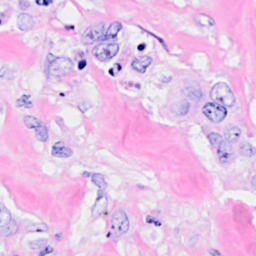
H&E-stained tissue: Breast